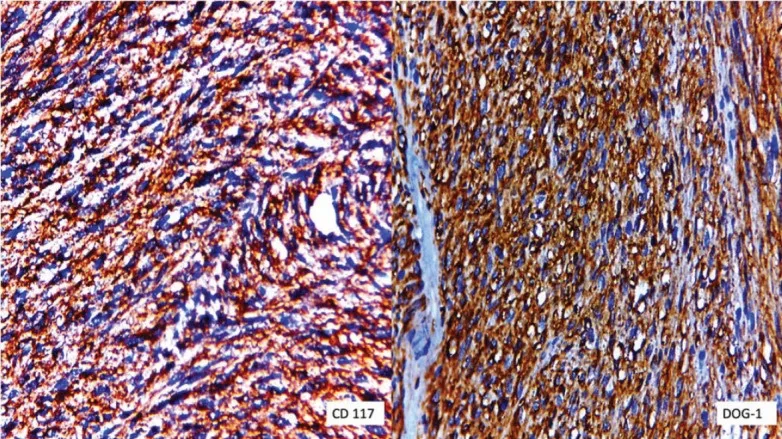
Immunohistochemical staining for CD117 was positive and specific DOG-1 was diffusely positive.
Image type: pathology (immunostaining)